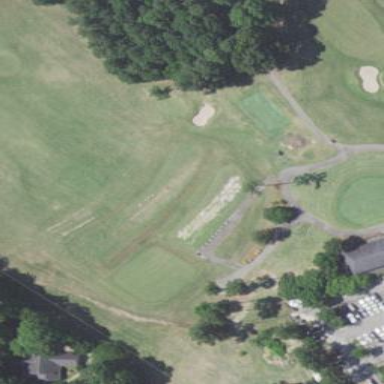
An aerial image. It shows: Grass area designated as golf tee.